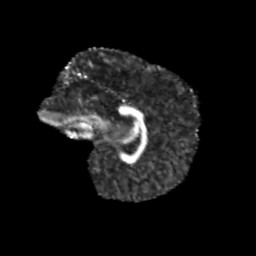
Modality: FA
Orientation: sagittal
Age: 12
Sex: male
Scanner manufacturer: siemens
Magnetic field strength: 3 T
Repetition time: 3.8 s
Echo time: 0.07 s